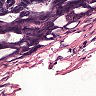
Metastatic tissue present: no